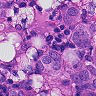
Metastatic tissue present: yes